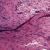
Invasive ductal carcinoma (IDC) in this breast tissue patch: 1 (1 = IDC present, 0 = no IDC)